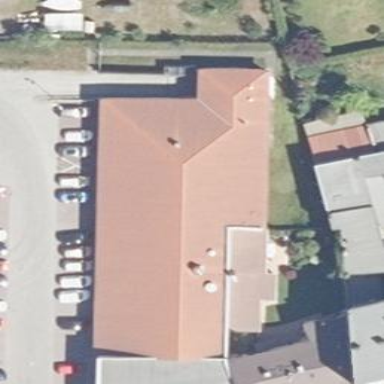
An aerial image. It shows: Supermarket located in building.